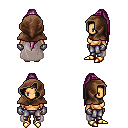
a pixel art fantasy rpg character, female body template, human, tanned skin, gray cape, metal pants, pink extra-long topknot hairstyle, cloth hood, metal gloves, gold boots, four views (front, back, left, right), 2x2 character sprite sheet, small pixel art, hard edges, no anti-aliasing